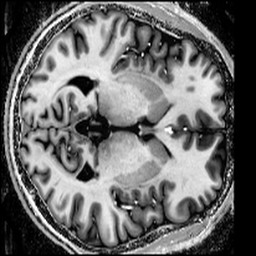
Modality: T1w
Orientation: axial
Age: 35
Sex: male
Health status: healthy
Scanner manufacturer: siemens
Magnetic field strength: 9.4 T
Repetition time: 9 s
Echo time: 0.0023 s